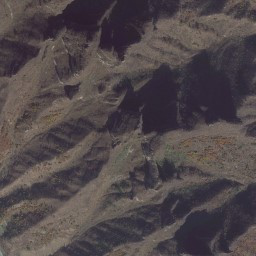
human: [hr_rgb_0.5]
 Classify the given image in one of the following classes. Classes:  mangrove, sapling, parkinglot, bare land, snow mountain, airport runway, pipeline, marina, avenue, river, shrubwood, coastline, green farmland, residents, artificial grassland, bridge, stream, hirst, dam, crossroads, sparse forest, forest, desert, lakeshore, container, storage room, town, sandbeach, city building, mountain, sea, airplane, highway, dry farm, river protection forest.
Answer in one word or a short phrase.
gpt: mountain